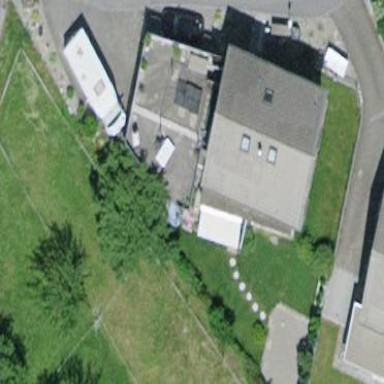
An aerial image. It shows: Garage building.